Question: How would I go about mimicking <URL> halftone effect in GDI+?
It almost looks like <URL> dithered version of the image overlaying a full one but I'm not convinced.

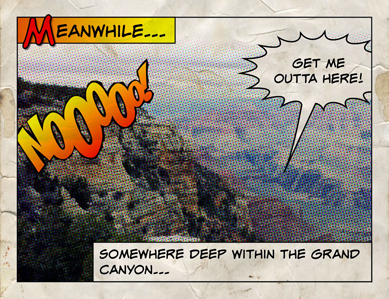
Answer: I gave this a try and got this result:

It may be a place to start. I did it like this:
1. Draw the original picture with low saturation (using a color matrix)
2. Draw the original image onto 1) with high saturation using a pattern mask (ie the dots)
I created the pattern mask like this:
'''
using (var g = Graphics.FromImage(bmpPattern))
{
g.Clear(Color.Black);
g.SmoothingMode = SmoothingMode.HighQuality;
for (var y = 0; y < bmp.Height; y += 10)
for (var x = 0; x < bmp.Width ; x += 6)
{
g.FillEllipse(Brushes.White, x, y, 4, 4);
g.FillEllipse(Brushes.White, x + 3, y + 5, 4, 4);
}
}
'''
And then I imposed it over the oversaturated bitmap using <URL>.
: Elaboration on how the images got merged. Let's talk even a little more general and say that we want to combine two different colorized versions of the same image using a pattern mask, resulting in a new image - we could do it like this:
Create THREE new bitmaps, all with the same size as the original image. Call them bmpA, bmpB and bmpMask.
- - - - - -
Done